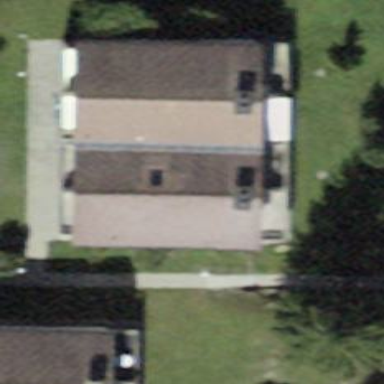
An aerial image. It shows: Gabled building with roof oriented along its structure.